Field crop: maize
Growth stage: 2
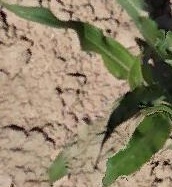
Species: maize